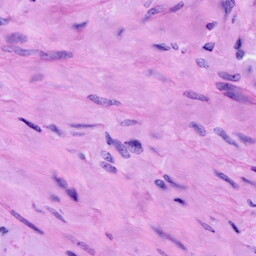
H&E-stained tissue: Cervix